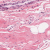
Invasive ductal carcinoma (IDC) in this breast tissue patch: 0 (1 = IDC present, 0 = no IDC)